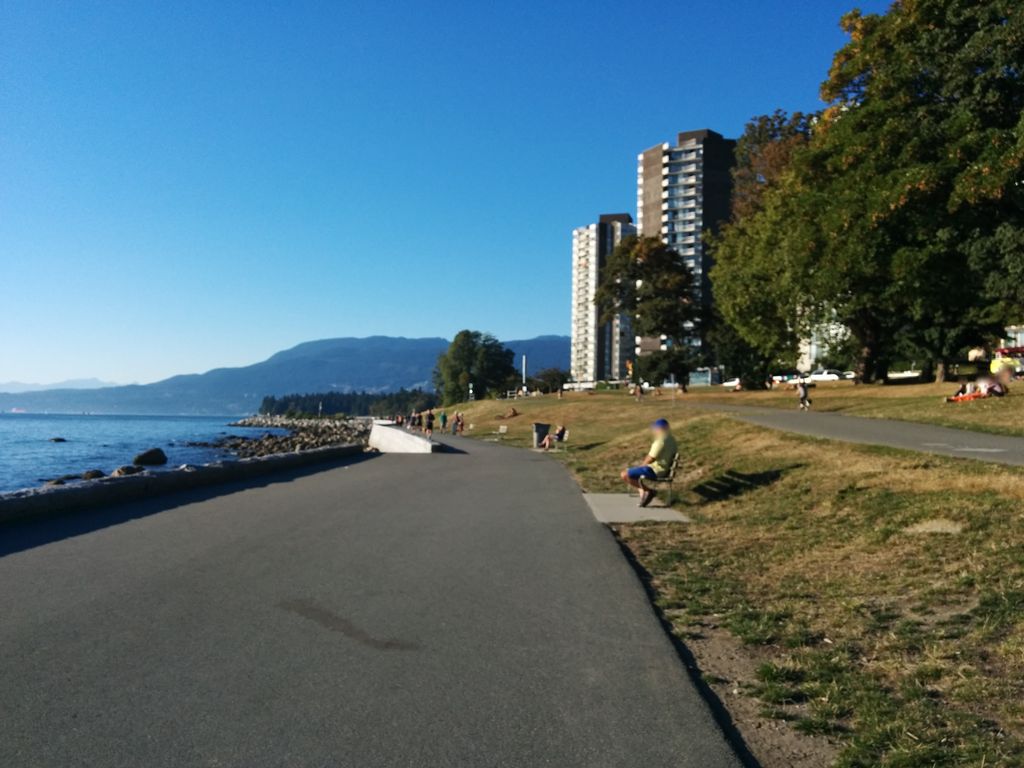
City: vancouver